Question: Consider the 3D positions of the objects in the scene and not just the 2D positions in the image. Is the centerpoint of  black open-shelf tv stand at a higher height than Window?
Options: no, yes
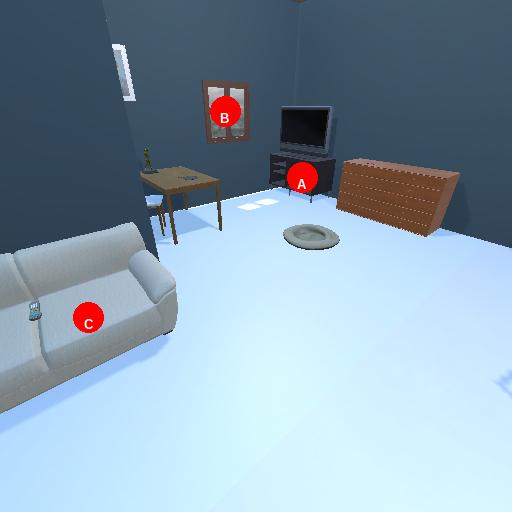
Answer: no